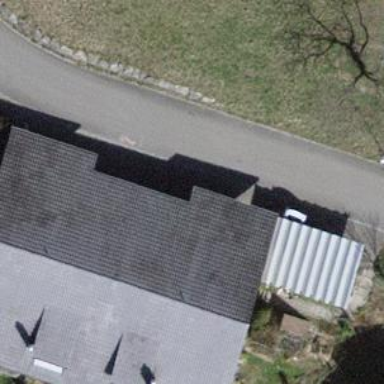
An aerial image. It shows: Building with tiled roof.